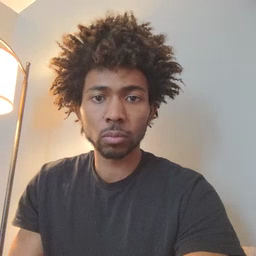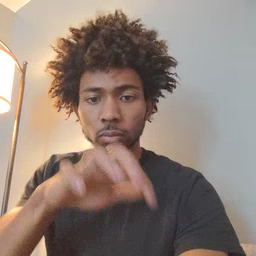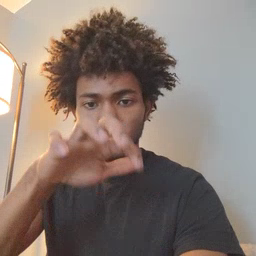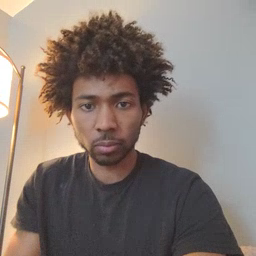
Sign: alligator